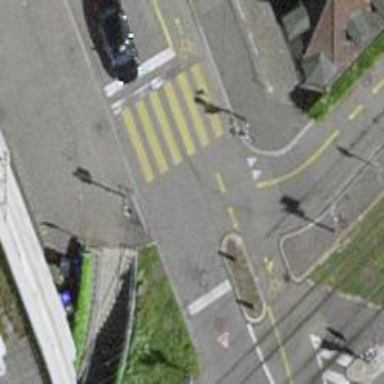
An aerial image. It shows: Crossing with traffic signals.